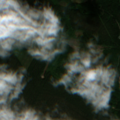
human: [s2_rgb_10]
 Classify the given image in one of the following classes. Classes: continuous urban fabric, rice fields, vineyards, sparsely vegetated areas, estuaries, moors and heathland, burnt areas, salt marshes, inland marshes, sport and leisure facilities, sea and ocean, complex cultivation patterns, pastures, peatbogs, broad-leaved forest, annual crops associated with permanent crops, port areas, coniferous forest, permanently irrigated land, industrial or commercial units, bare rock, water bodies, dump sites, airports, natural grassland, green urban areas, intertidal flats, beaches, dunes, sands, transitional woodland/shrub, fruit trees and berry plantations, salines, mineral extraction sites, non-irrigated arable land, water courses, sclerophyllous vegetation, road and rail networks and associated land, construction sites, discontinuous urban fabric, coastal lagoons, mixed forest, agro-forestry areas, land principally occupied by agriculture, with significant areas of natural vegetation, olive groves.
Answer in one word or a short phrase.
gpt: coniferous forest, mixed forest, transitional woodland/shrub, peatbogs